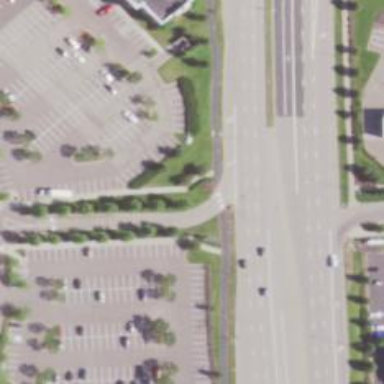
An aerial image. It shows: Marked crossing on asphalt footway.